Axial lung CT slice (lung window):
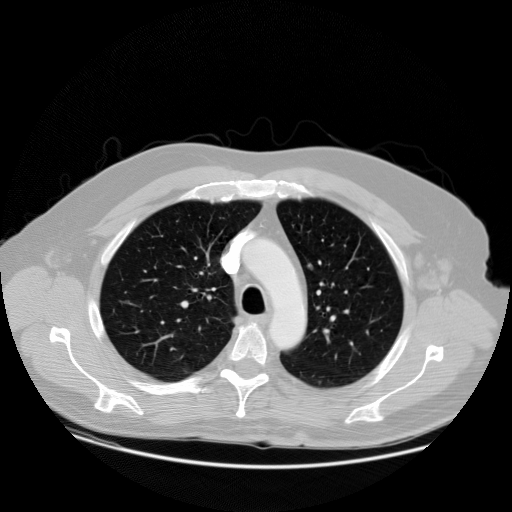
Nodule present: yes
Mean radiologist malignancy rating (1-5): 2.75